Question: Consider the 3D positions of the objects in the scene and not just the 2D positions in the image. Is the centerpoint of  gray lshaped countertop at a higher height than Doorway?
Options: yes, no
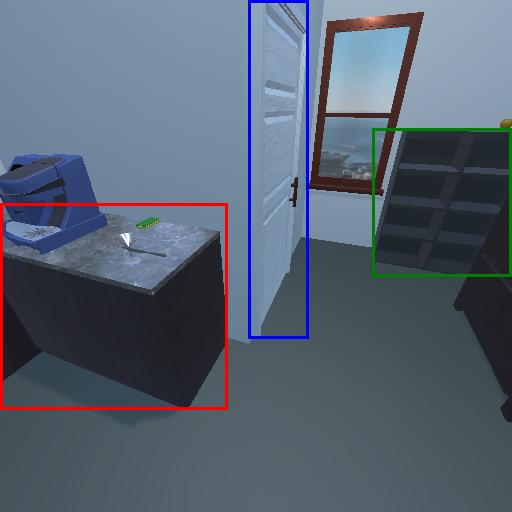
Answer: yes